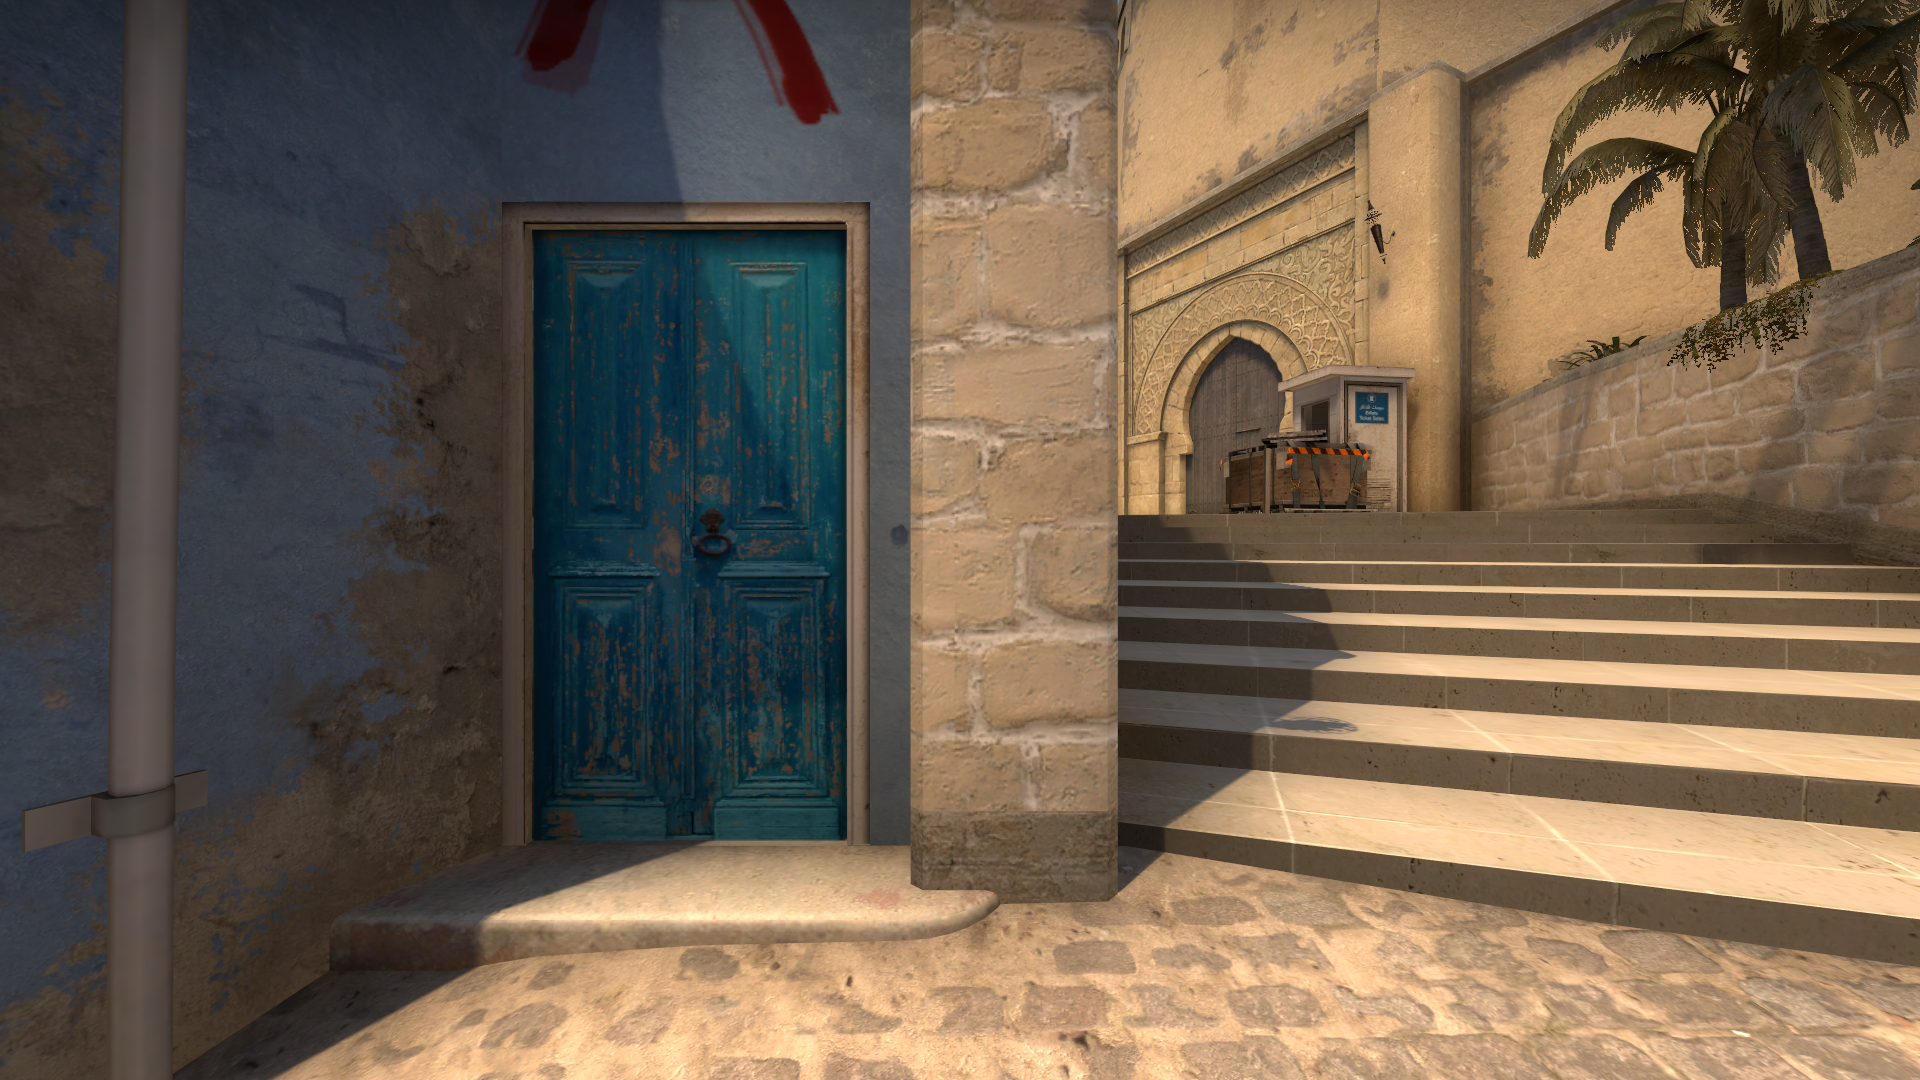
Map: de_mirage